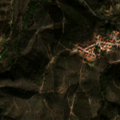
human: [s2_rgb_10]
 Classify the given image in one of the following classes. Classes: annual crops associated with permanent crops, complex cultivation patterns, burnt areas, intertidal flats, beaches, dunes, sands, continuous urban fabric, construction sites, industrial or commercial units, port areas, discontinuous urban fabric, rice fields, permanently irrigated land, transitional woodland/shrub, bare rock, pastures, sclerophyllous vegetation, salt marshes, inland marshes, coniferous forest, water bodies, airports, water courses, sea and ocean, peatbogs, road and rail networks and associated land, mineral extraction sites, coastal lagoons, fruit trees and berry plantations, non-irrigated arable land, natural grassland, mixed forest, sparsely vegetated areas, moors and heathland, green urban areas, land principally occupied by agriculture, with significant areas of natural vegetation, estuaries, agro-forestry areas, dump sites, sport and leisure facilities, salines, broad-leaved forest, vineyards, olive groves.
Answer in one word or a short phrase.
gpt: continuous urban fabric, moors and heathland, transitional woodland/shrub